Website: ulta-beauty
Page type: payment
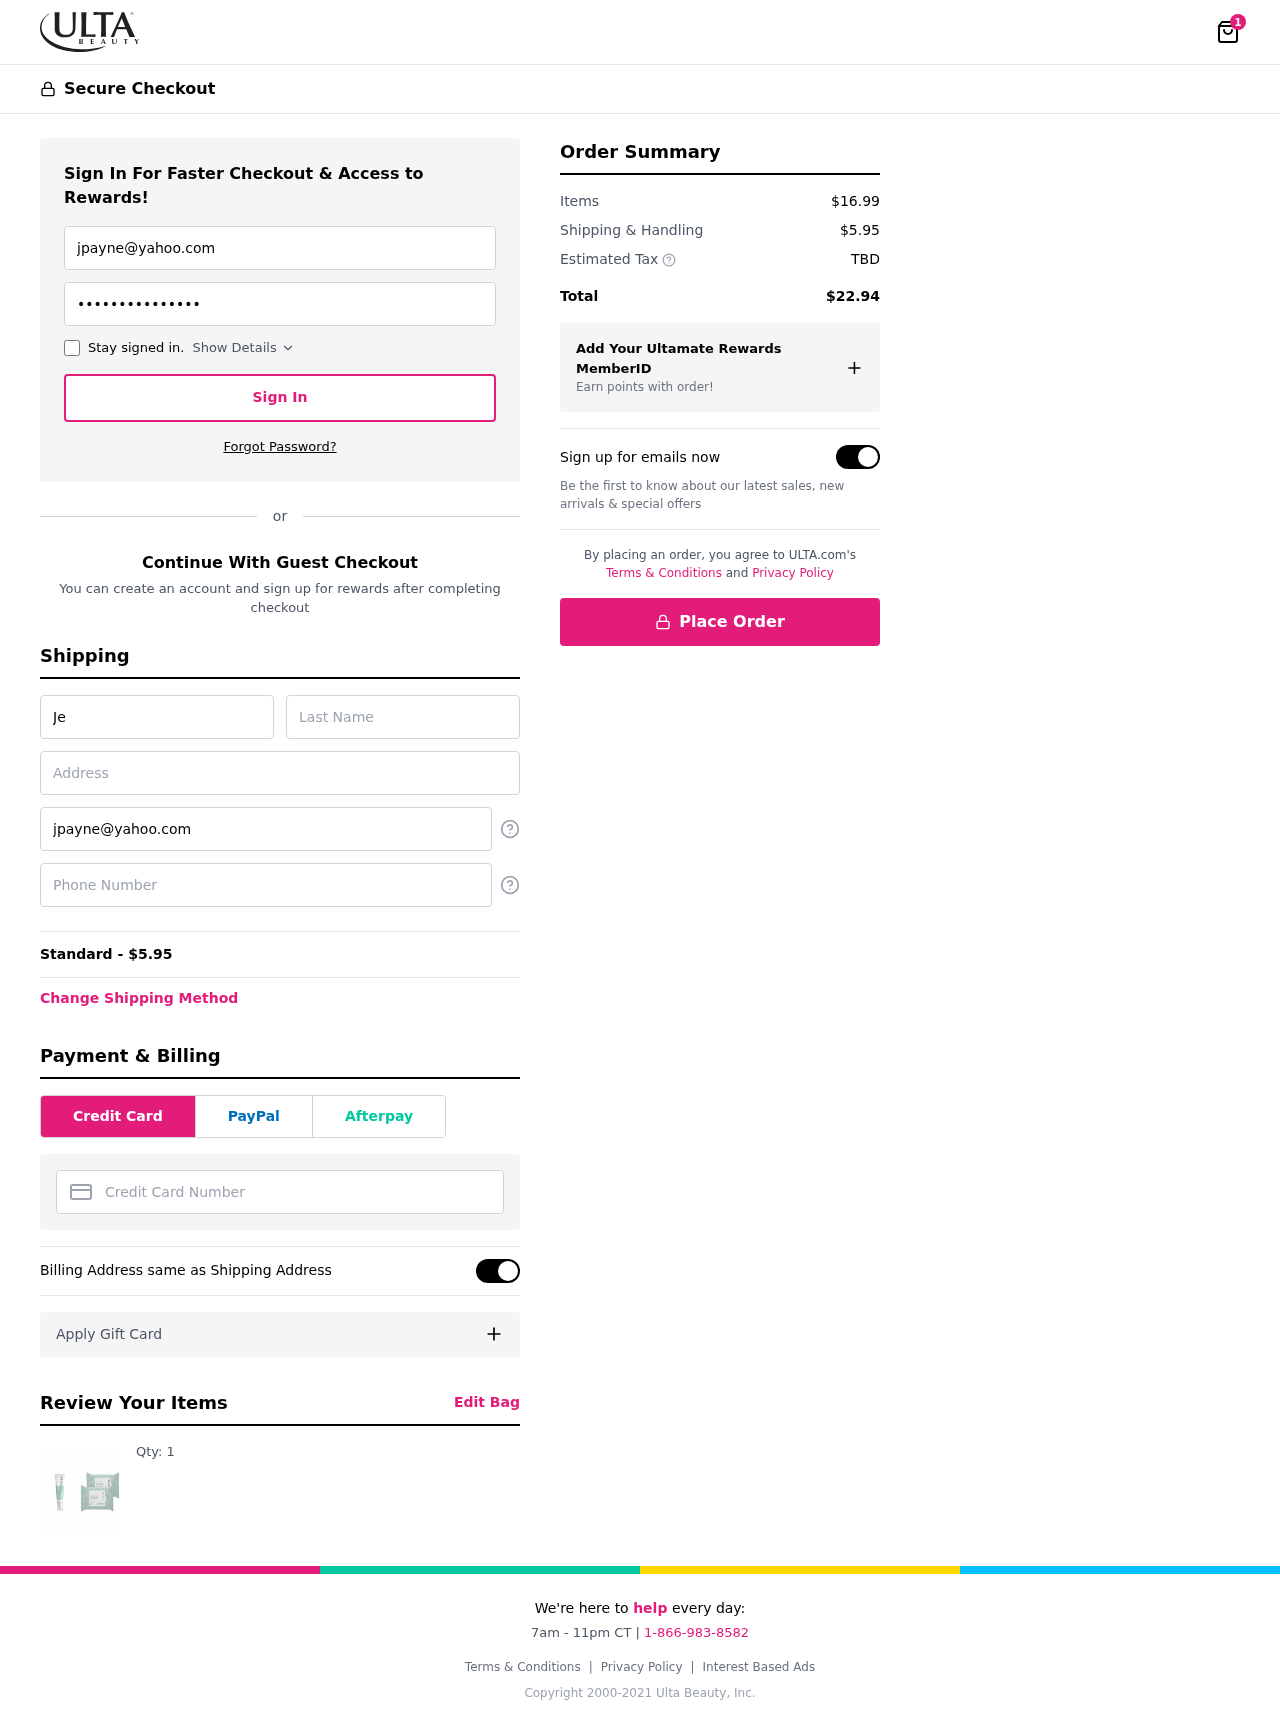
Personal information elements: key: PII_CARD_NUMBER
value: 6011 3786 7600 9024
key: PII_EMAIL
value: jpayne@yahoo.com
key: PII_FIRSTNAME
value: Jeffrey
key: PII_LASTNAME
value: Payne
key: PII_PHONE
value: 9323483569
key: PII_STREET
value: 08985 Johnston Spurs Apt. 187
Product elements: key: PRODUCT1_QUANTITY
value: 1
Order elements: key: ORDER_NUM_ITEMS
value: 1
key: ORDER_SHIPPING_COST
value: $5.95
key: ORDER_SHIPPING_COST
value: Standard - $5.95
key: ORDER_SUBTOTAL
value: $16.99
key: ORDER_TAX
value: TBD
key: ORDER_TOTAL
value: $22.94